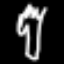
Label: fork